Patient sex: F
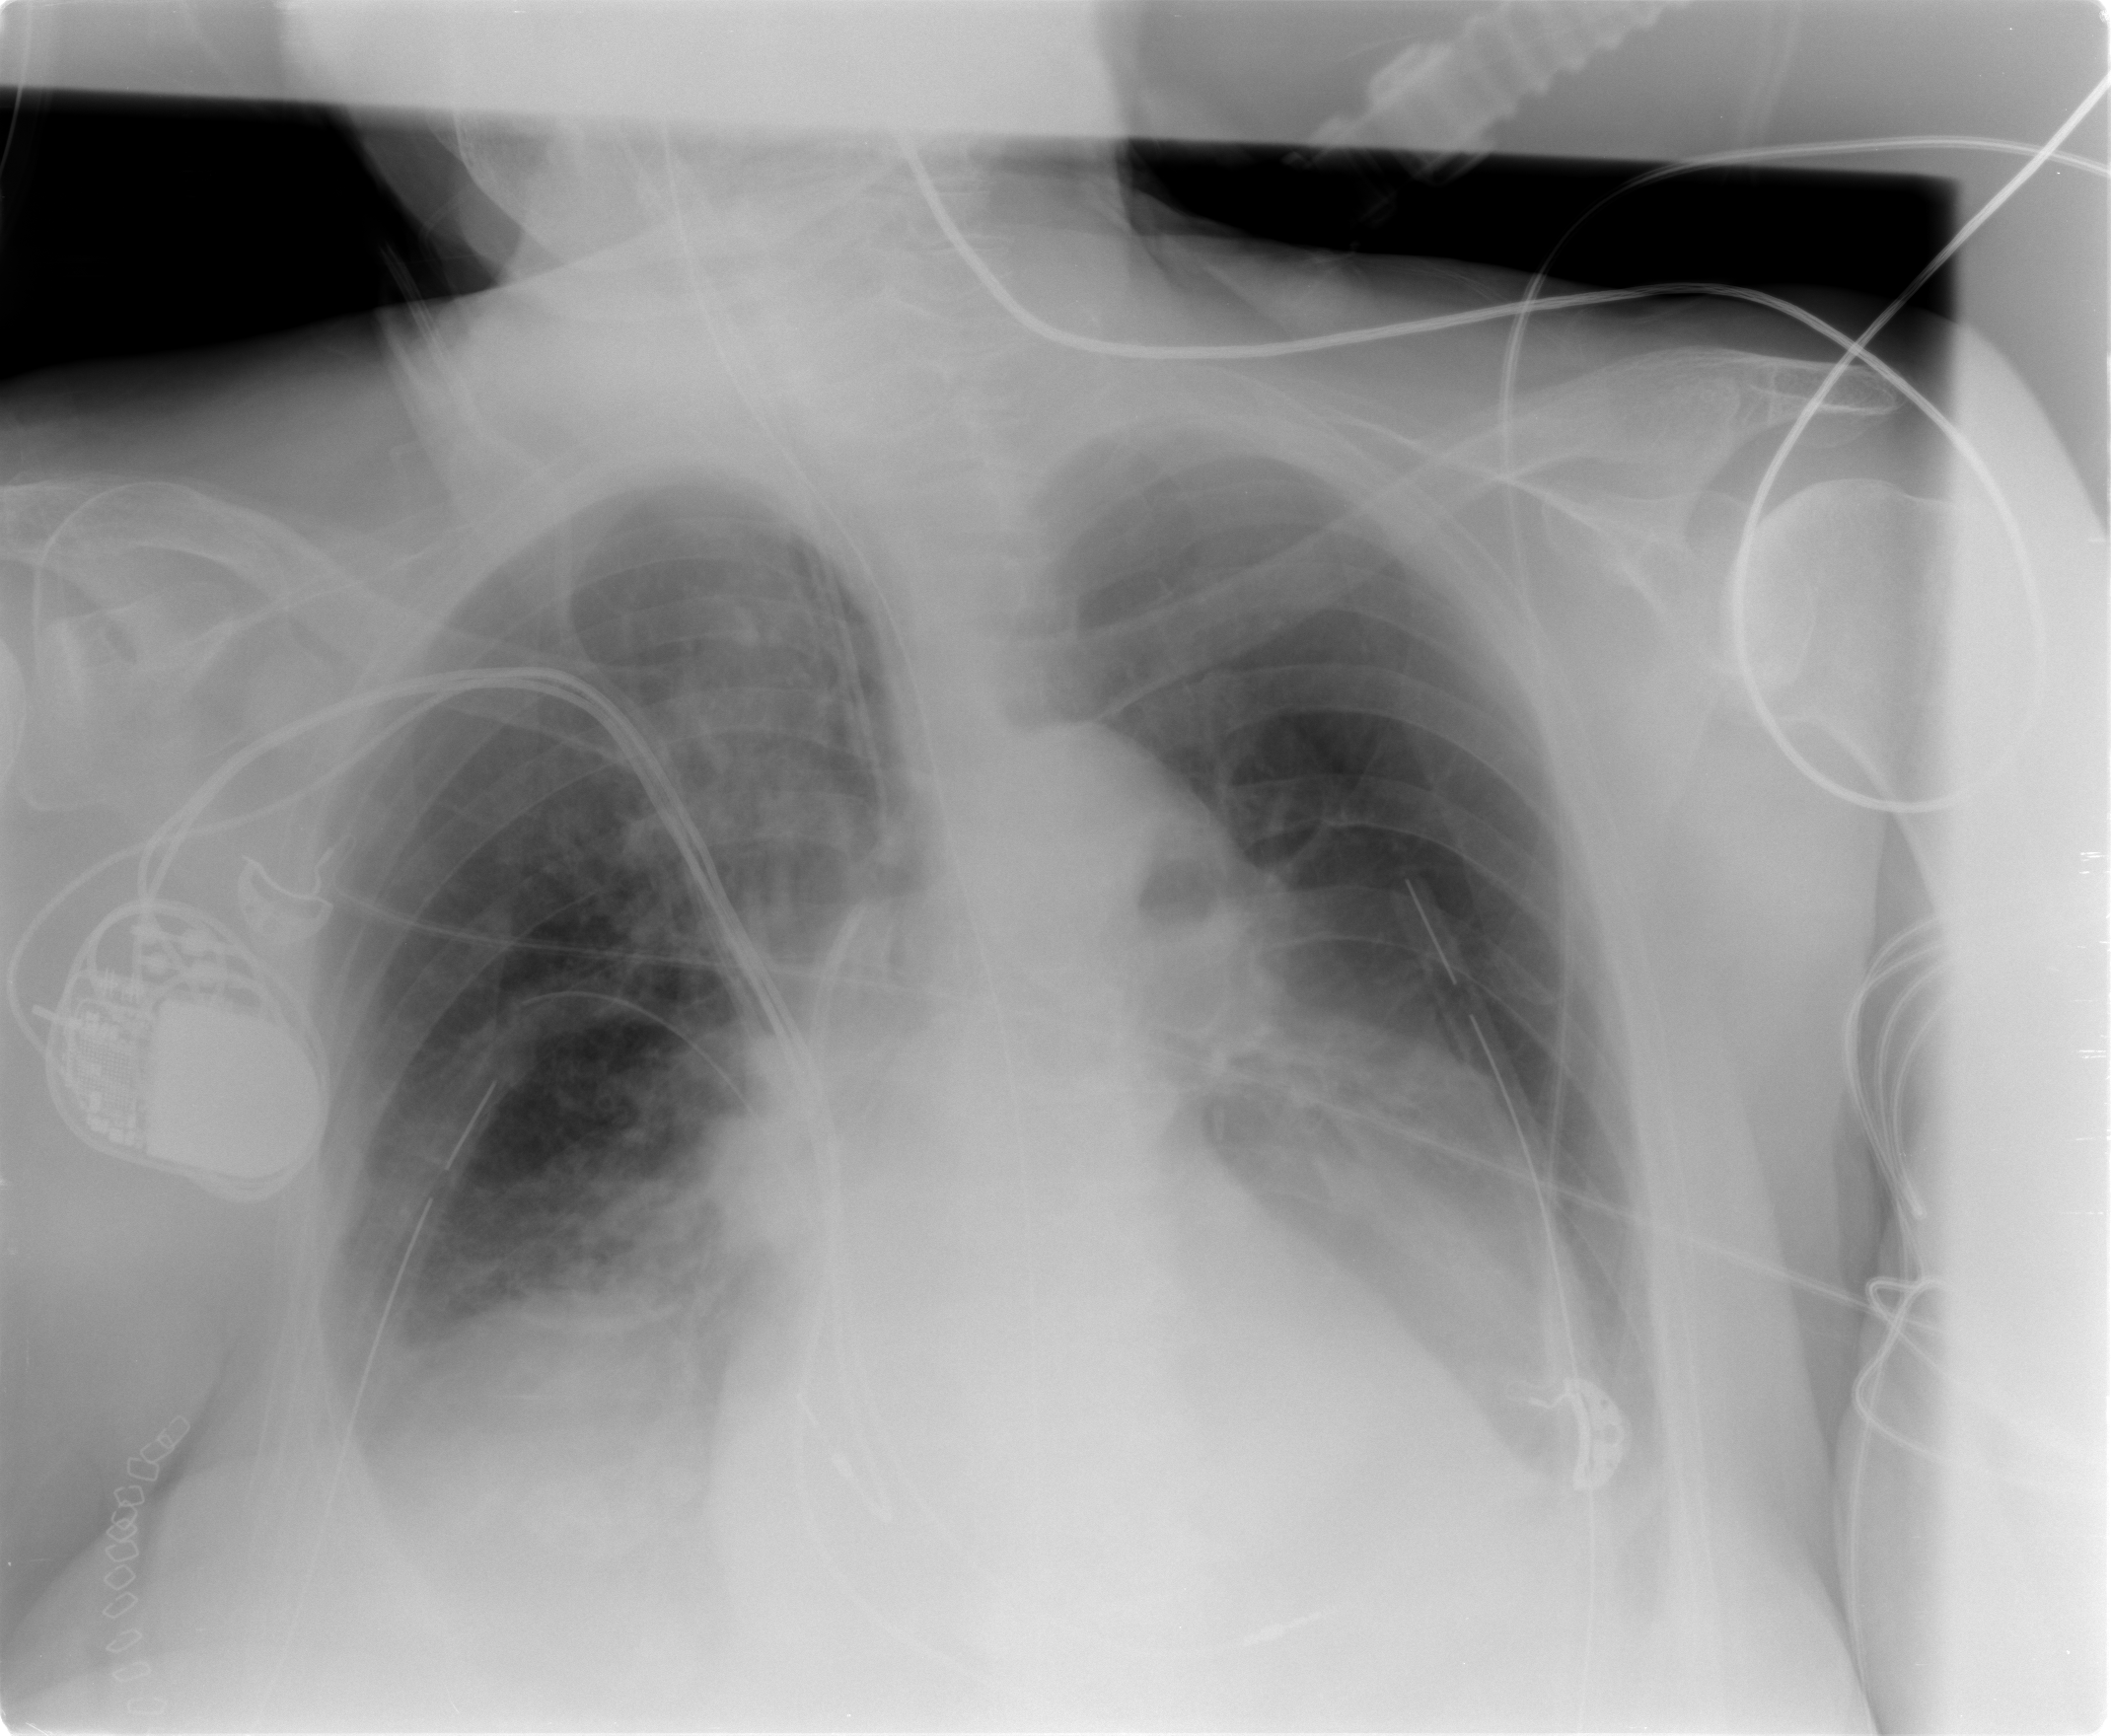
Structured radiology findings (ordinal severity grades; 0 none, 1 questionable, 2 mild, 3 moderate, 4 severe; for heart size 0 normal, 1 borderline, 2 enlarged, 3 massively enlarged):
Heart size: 2
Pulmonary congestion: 2
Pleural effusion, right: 1
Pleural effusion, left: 0
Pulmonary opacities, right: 2
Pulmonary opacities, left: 0
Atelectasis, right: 2
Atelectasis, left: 0